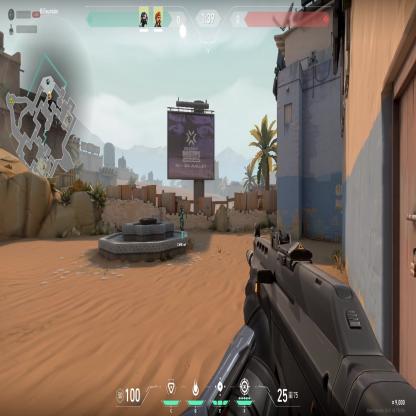
Label: teammate